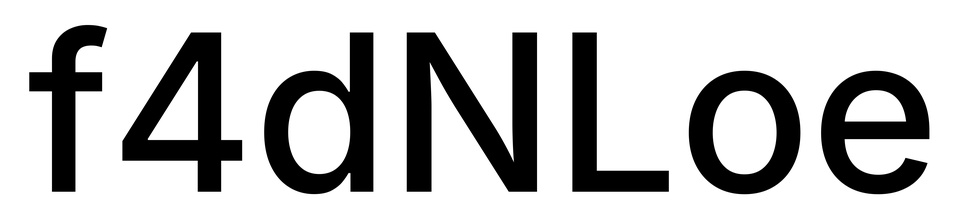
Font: Inter_Medium